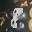
Label: 8